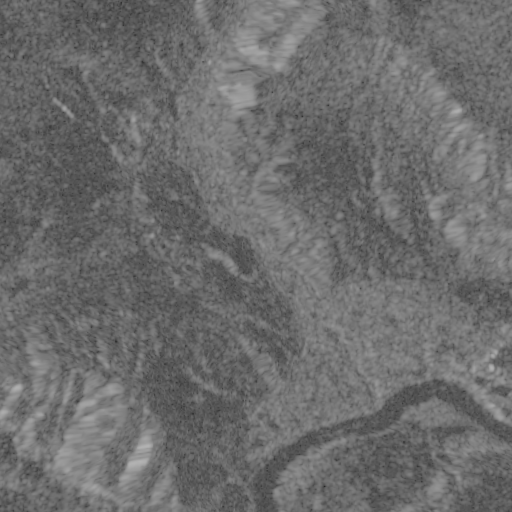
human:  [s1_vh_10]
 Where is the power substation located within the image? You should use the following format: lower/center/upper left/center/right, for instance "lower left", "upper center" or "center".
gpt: The power substation is located in the center right of the image.
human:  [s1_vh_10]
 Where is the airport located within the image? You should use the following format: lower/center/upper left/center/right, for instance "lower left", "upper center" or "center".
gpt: There is no airport in the image.

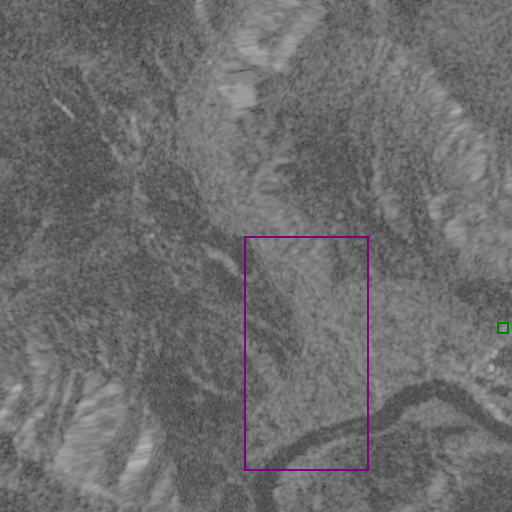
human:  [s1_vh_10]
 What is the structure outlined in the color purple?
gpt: The structure outlined in purple is a crop field.
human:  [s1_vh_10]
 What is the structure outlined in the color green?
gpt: The structure outlined in green is a power substation.
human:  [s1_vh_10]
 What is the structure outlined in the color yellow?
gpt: There is no yellow outline.